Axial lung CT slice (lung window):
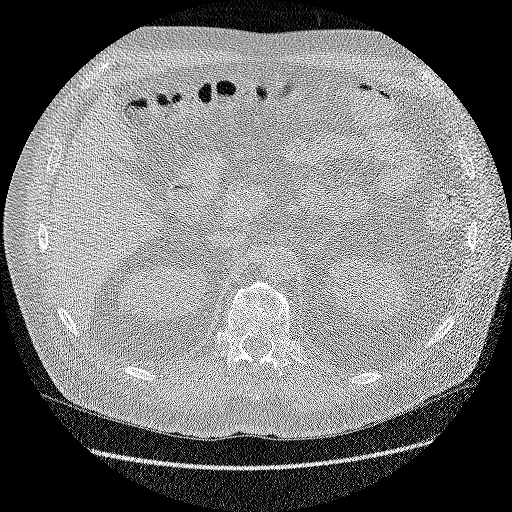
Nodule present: no